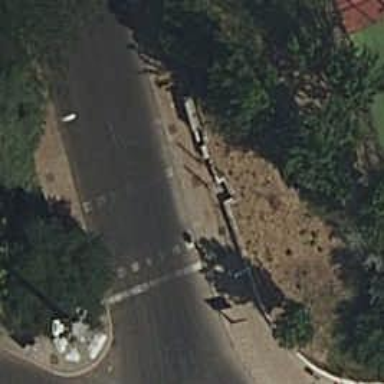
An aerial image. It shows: Road with traffic signals at crossing.